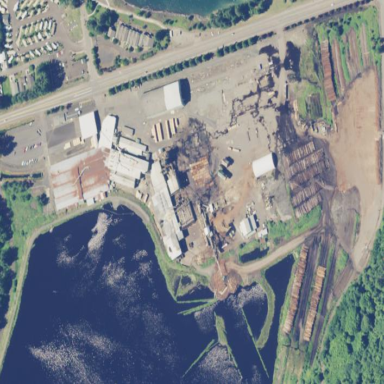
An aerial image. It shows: Industrial area with sawmill.